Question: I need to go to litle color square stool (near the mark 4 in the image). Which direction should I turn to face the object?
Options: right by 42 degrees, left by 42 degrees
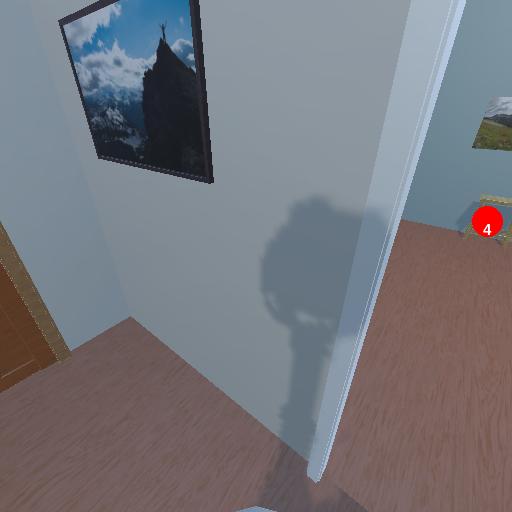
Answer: right by 42 degrees